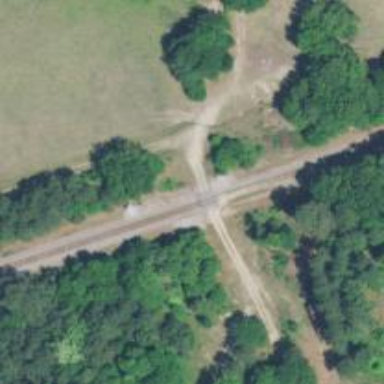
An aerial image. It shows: Railway level crossing.